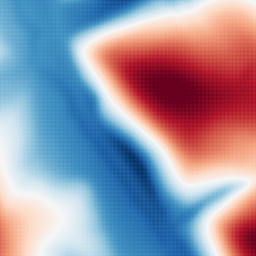
Category: multiscale
Decomposition family: dog
Decomposition parameters: sigma_low: 5
sigma_high: 100
Upsampling method: sinc_blackman
Upsampling parameters: scale: 8
kernel_size: 16
Upsampling scale: 8